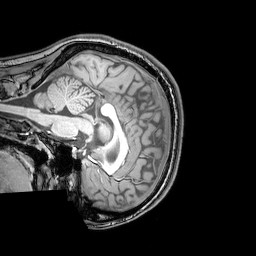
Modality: T1w
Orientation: sagittal
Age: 22
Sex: female
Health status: healthy
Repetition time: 0.081 s
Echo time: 0.037 s